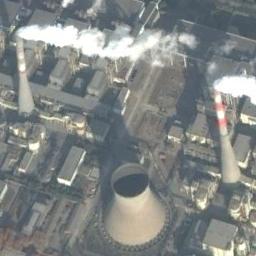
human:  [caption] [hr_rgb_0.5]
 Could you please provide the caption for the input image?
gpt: In the thermal power station, there are neatly planned plants, Equipment and good greening  There is a cooling tower and two chimneys are emitting smoke .

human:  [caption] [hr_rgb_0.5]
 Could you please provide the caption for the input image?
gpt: There are five thermal power stations in this industrial area .

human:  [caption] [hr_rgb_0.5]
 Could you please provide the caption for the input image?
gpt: The thermal power station is next to some buildings with white mist above .

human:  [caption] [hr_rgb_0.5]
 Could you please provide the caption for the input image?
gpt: Many buildings of different shapes and sizes are beside the thermal power station .

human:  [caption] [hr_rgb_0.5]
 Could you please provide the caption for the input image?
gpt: There are many black buildings and three chimneys on the thermal power station .